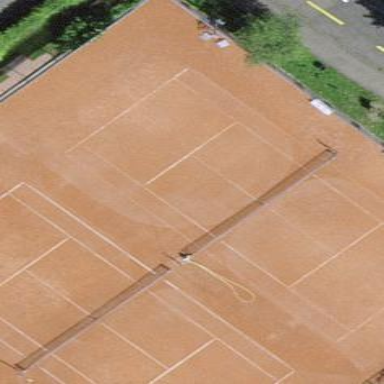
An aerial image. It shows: Clay tennis court on pitch.